Current action and preconditions to check: trajectory_clear

Your task: For each precondition in the list above, predict whether it will hold at this action.

Consider the current scene as observed from the mobile robot's camera, and analyze the predicted future states of all dynamic agents (e.g., people, animals, vehicles, or any moving entities) within the NEXT SECOND.

IMPORTANT: Only answer "very likely" if you are absolutely certain—based on strong, clear evidence—that a dynamic agent will violate the precondition in the predicted future state. Do NOT answer "very likely" for unlikely, ambiguous, or low-probability risks.

Ask yourself for each precondition: Is there a high probability, with clear and convincing evidence, that the predicted future states of any dynamic agent will interfere with the predicted future state of the currently executing action within the NEXT SECOND, causing that precondition to fail?

Assess the risk level based on these predictions. Use "likely" or "very likely" if motions create a clear risk of interference.

Use "neutral" or "improbable" if agents are nearby but their predicted paths are clearly diverging or non-conflicting.

Failure Risk Categories: "very improbable", "improbable", "neutral", "likely", "very likely"

Answer Format: Output ONLY the probability_of_failure value from these categories: "very improbable", "improbable", "neutral", "likely", "very likely"

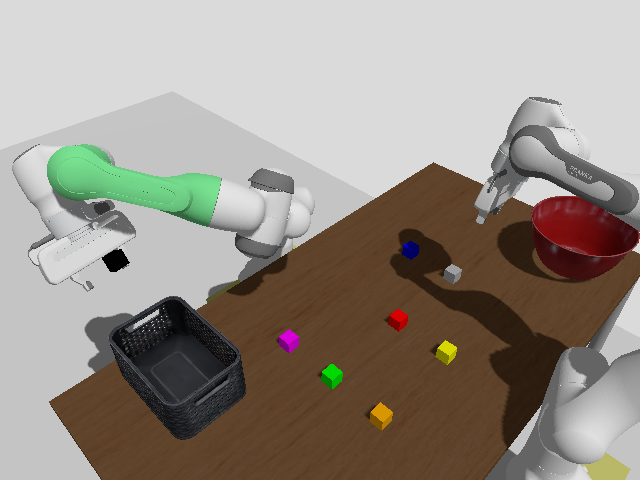

Answer: very improbable